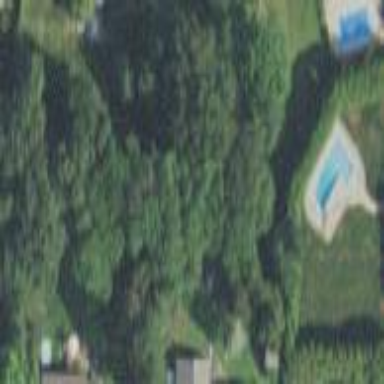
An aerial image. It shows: Mixed woodland area with various types of leaves.